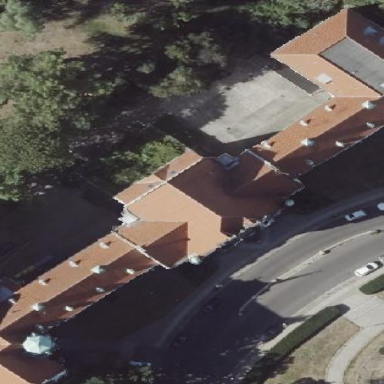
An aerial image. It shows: Commercial building with gabled red roof and dark grey walls.